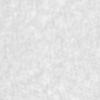
Label: no_change